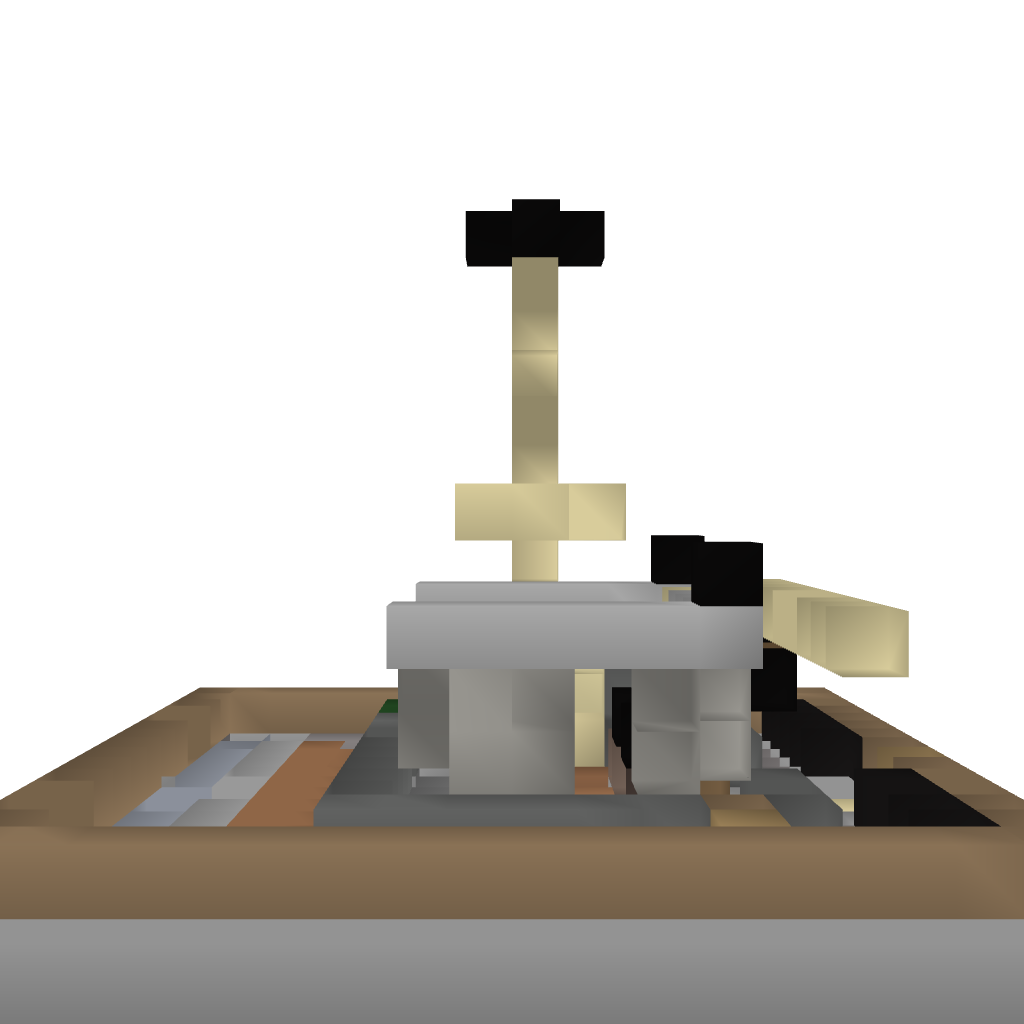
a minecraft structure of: Norton House 1